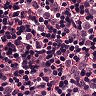
Metastatic tissue present: yes